Field crop: tomato
Growth stage: 1
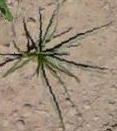
Species: cyperus